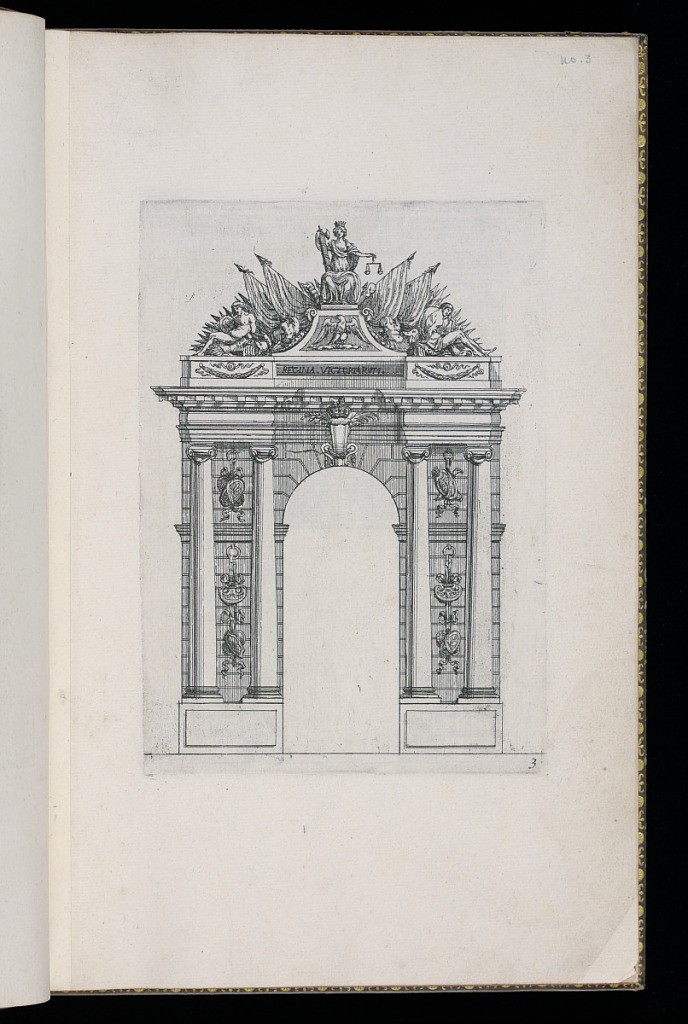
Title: Triumphal Arch Design
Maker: D. Antoine Pierretz, French, active 1647
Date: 1647
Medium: Etching on laid paper
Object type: Print
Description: Design for a Triumphal Arch featuring trophies of arms and armor, pilasters, smooth-faced rustication, and corbels. On the top there is a central plinth featuring an eagle in relief with the seated female personification of Victory, holding a scale in her left hand, flanked by flags, arms and armor, and seated figures of slaves, or the defeated, with their arms tied behind their backs. The top of the arch includes the inscription: ‘REGINA. VICTORIARVM'. The top of the arch is decorated with a cartouche, topped with leaves and a crown. The plate is numbered.